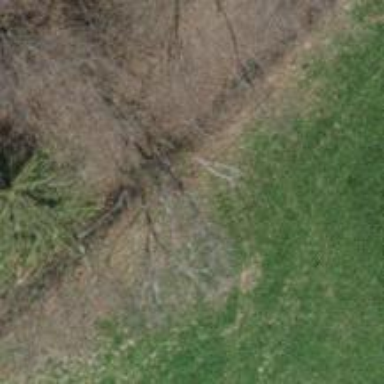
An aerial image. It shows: Path on the ground.